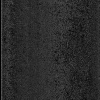
Atmospheric dust classification: dusty